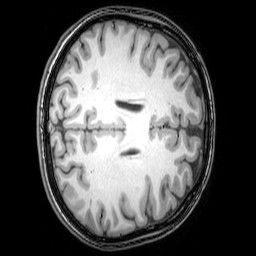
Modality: T1w
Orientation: axial
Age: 22
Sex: female
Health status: healthy
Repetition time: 0.081 s
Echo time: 0.037 s